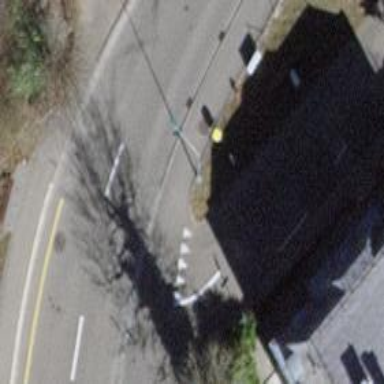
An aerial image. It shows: Post box.